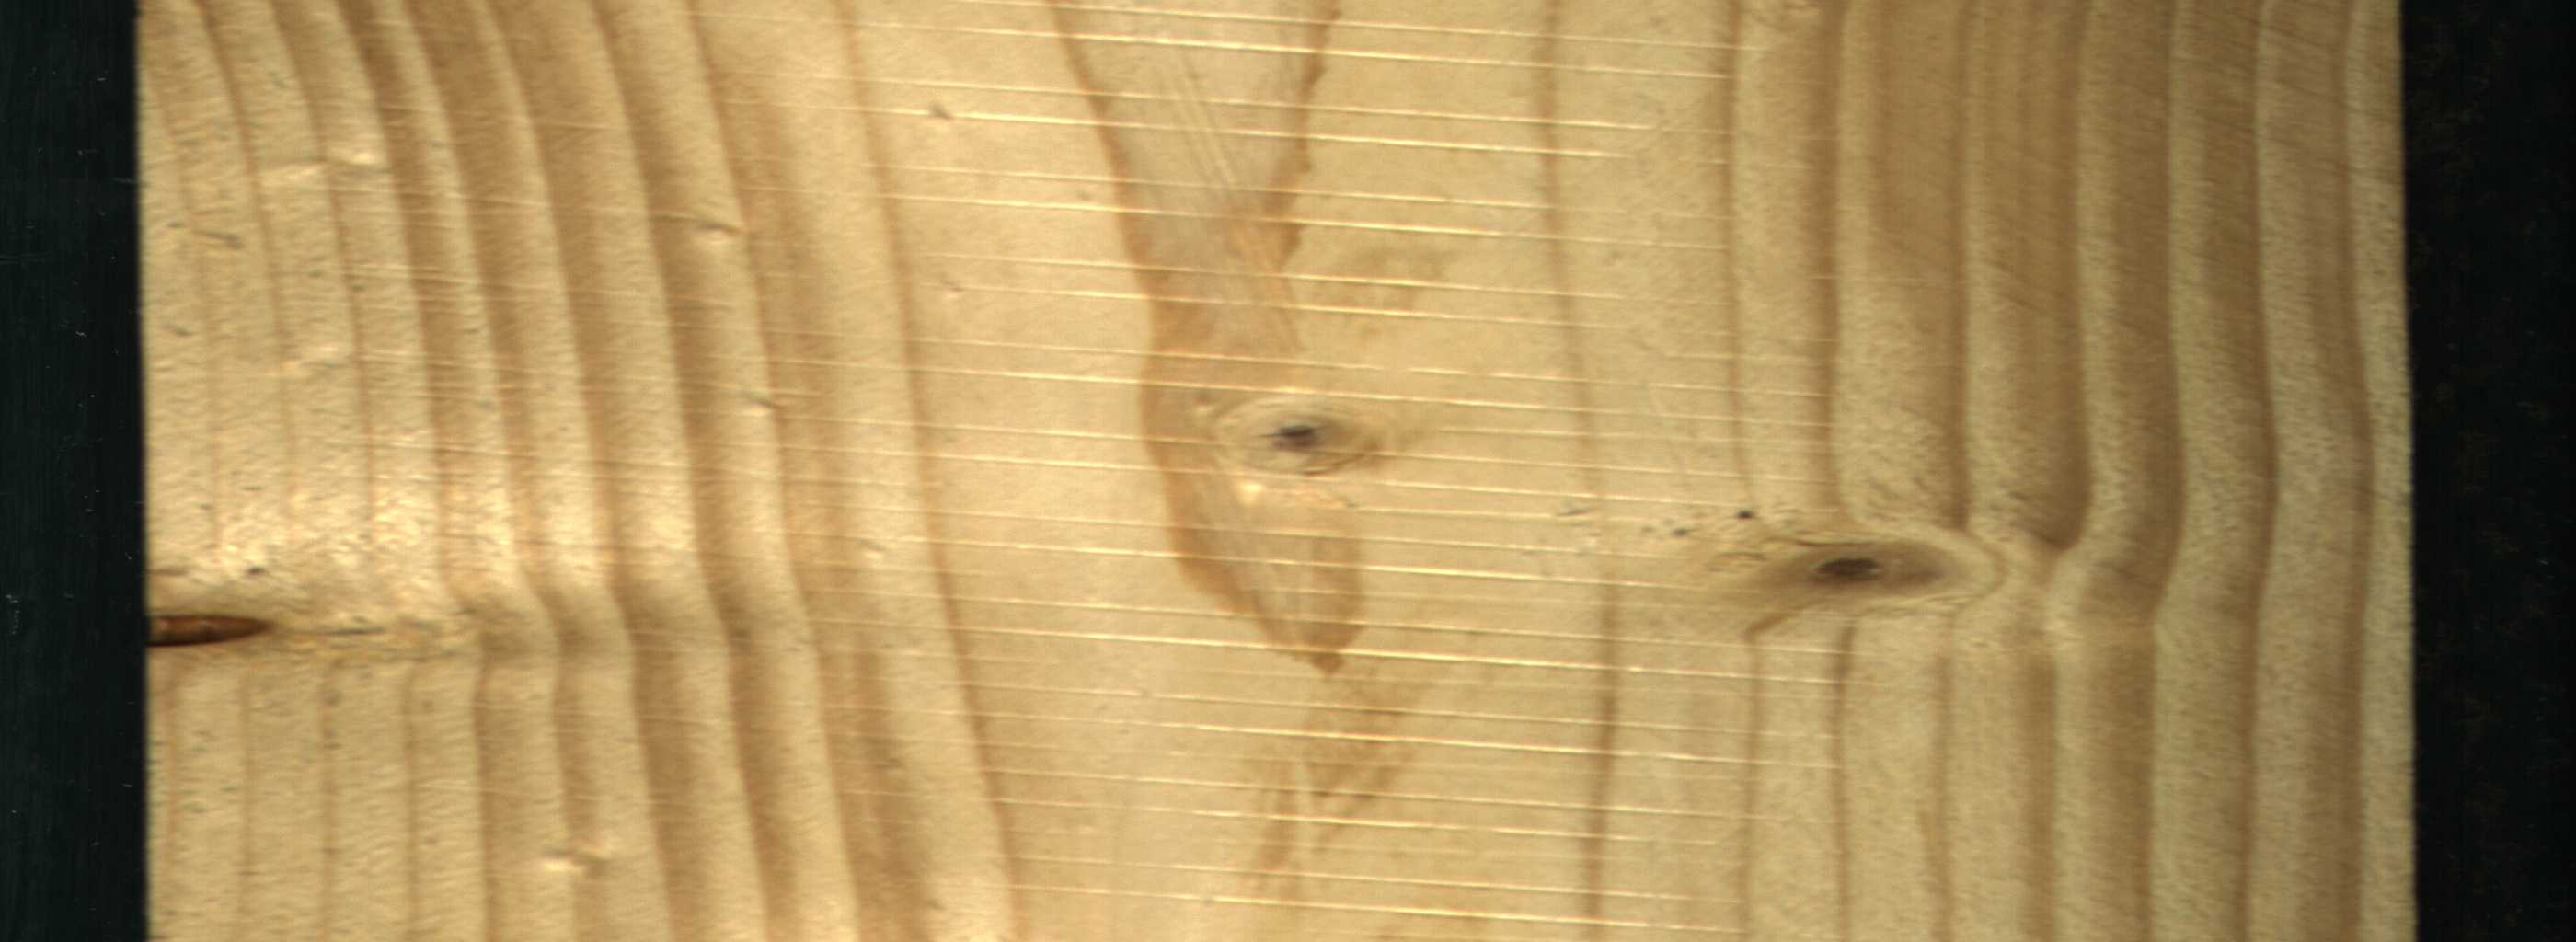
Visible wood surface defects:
Quartzity
Dead_Knot
Live_Knot
Live_Knot